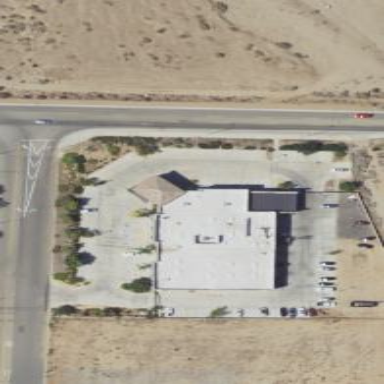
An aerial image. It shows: Commercial building.